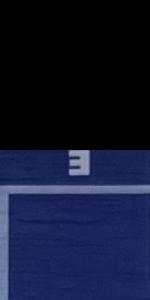
Label: Empty